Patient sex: M
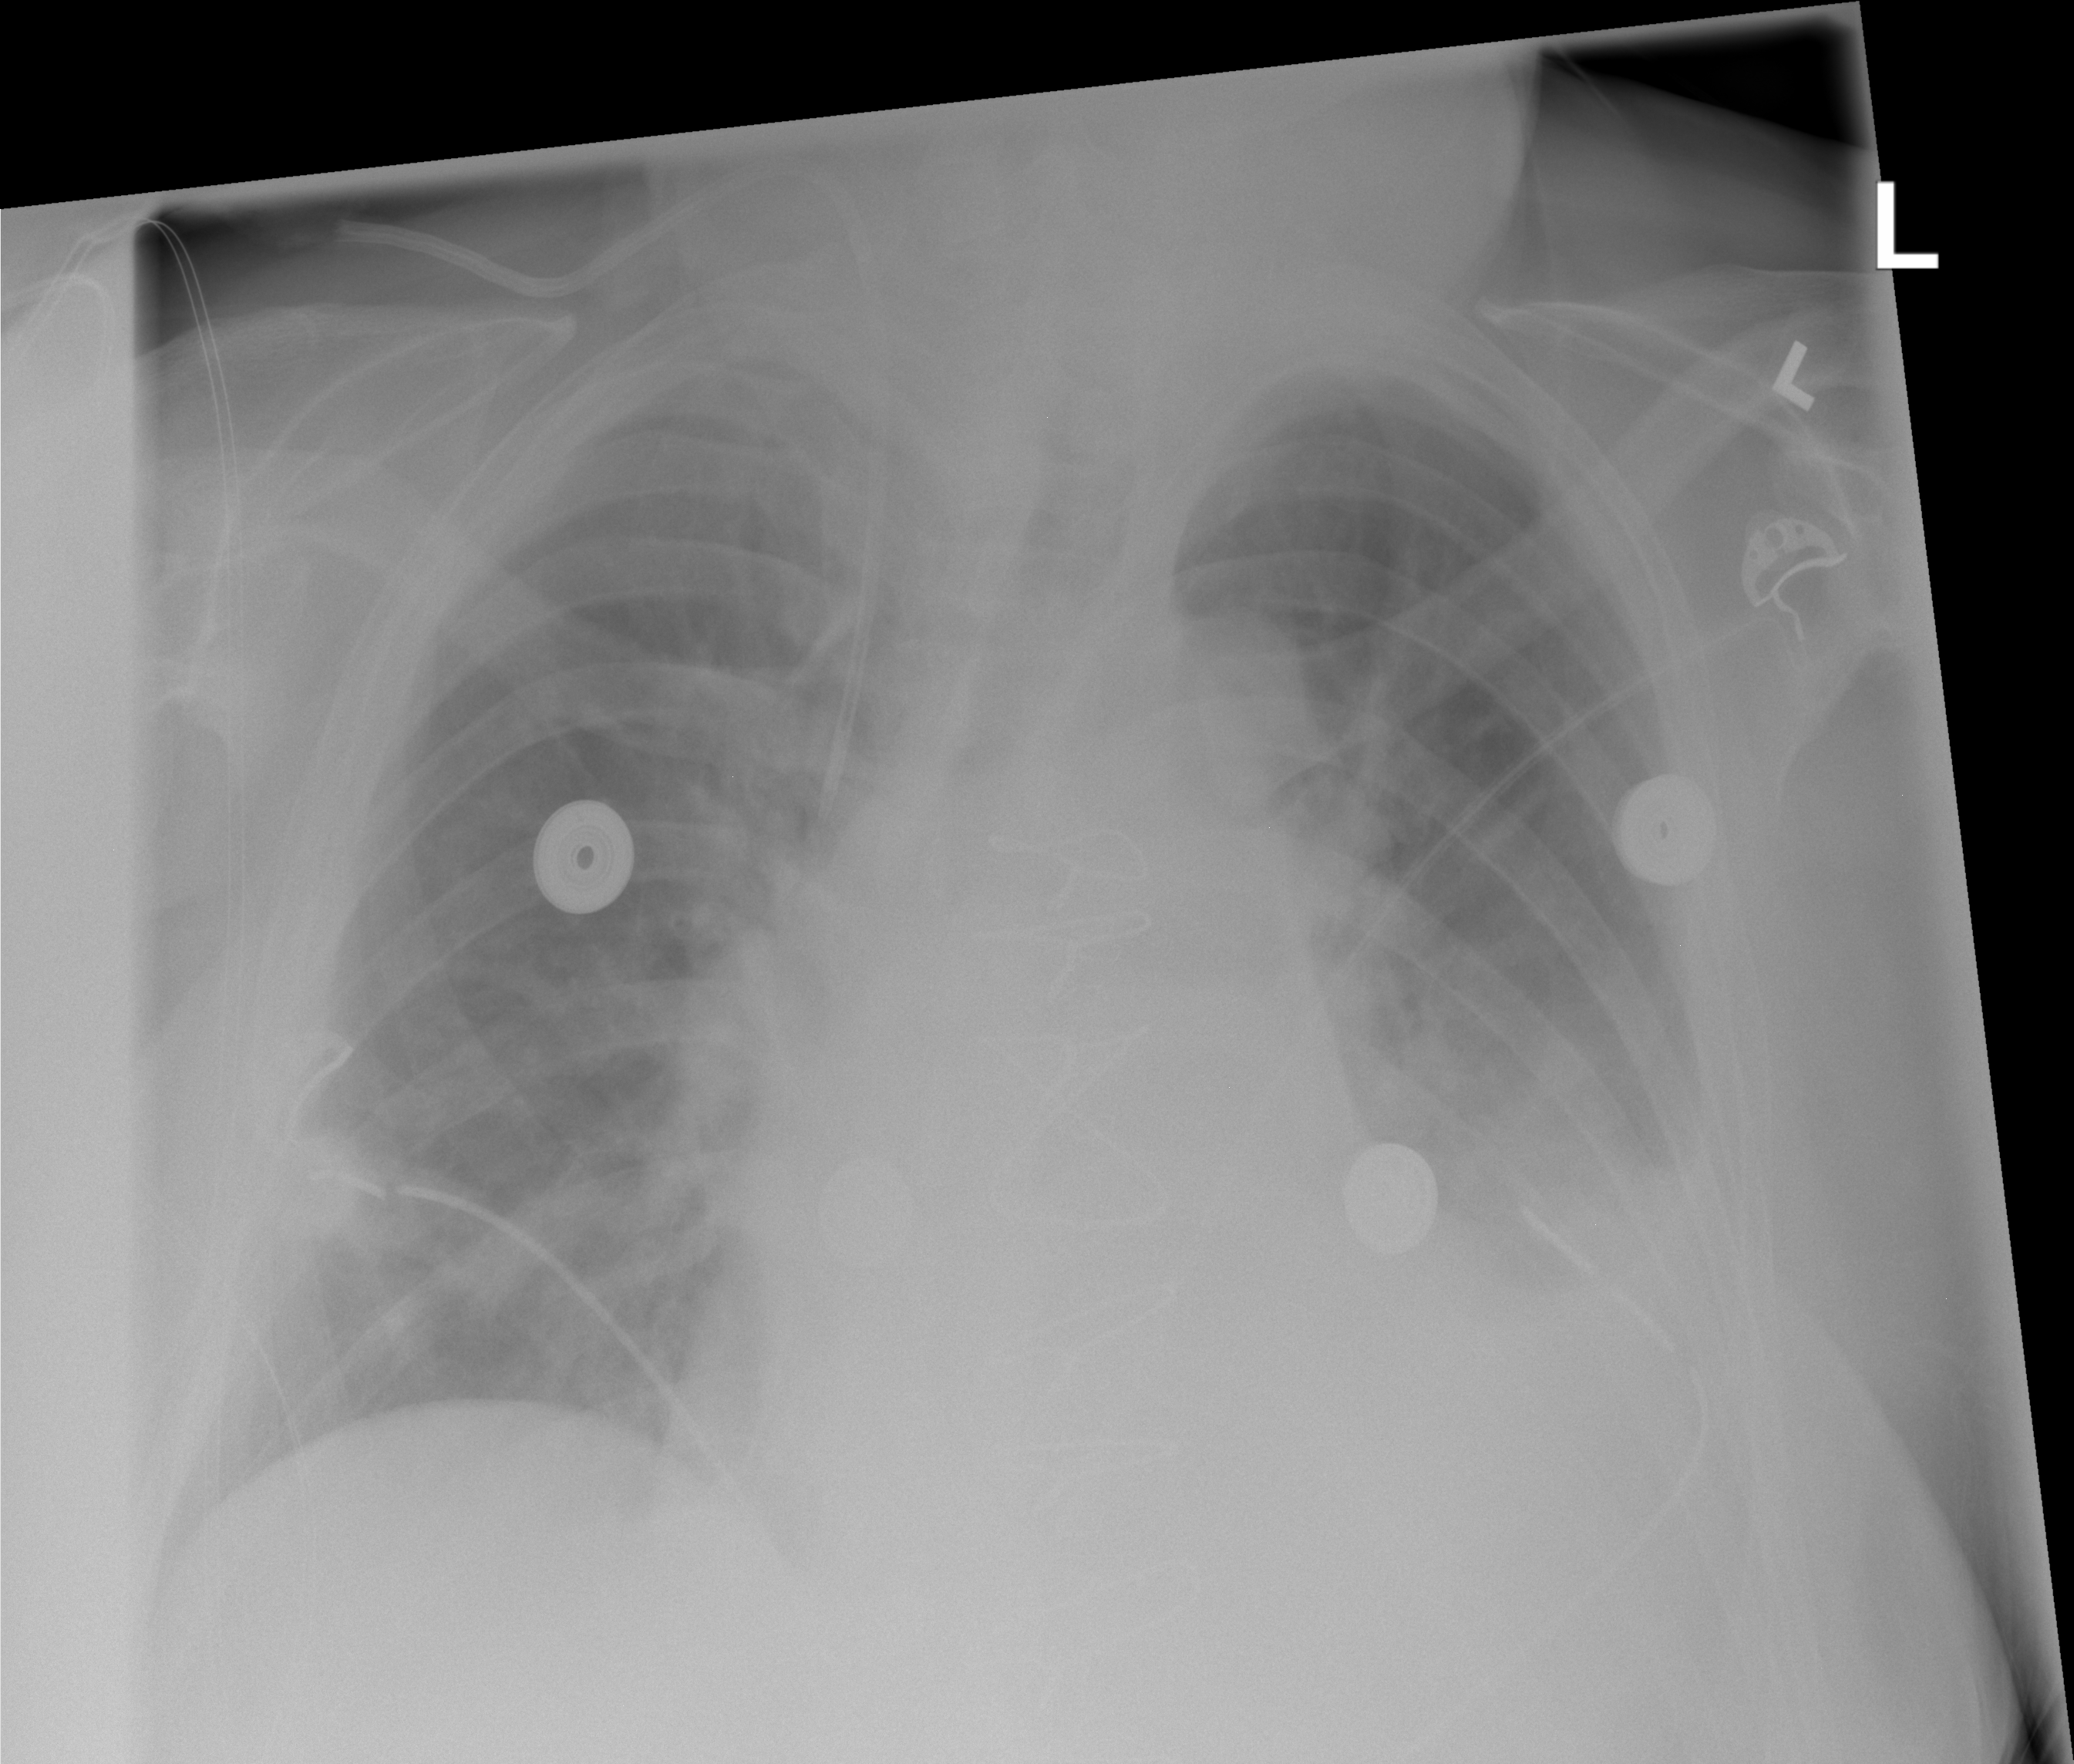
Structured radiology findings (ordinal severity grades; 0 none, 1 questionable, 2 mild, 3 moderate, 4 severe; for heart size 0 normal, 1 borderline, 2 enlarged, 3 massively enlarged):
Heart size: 2
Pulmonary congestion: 2
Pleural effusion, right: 0
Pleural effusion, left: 2
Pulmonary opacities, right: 0
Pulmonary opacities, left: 0
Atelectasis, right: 0
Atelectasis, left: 2